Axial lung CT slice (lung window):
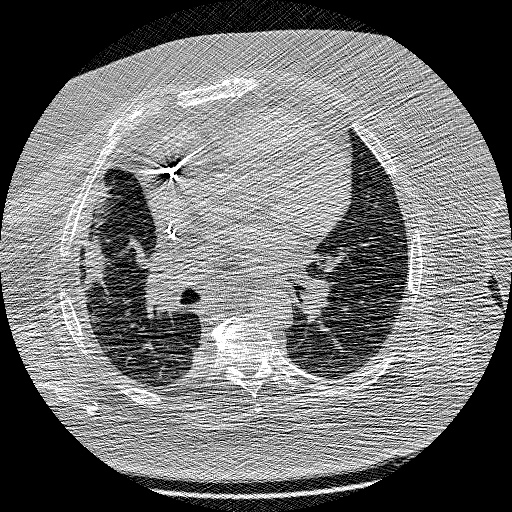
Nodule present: no